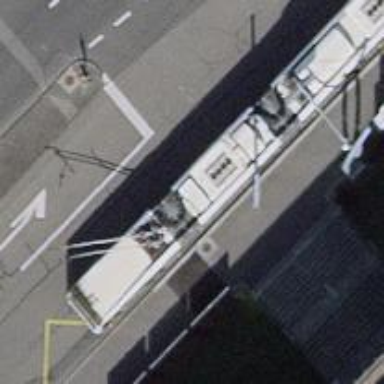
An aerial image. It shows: Trolleybus stop position for public transport.